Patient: sex M, age 46
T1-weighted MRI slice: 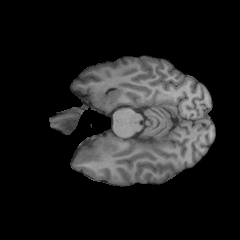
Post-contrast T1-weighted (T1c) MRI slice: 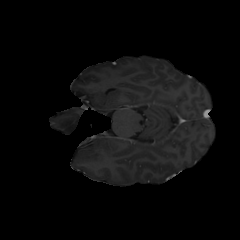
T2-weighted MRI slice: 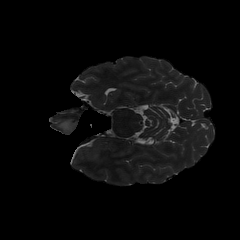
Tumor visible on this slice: yes
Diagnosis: Astrocytoma, IDH-mutant
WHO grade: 2